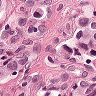
Metastatic tissue present: yes